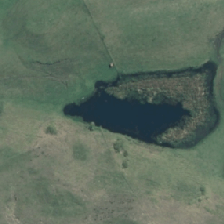
Land cover: lake_pond